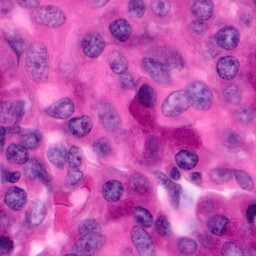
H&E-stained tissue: Pancreatic